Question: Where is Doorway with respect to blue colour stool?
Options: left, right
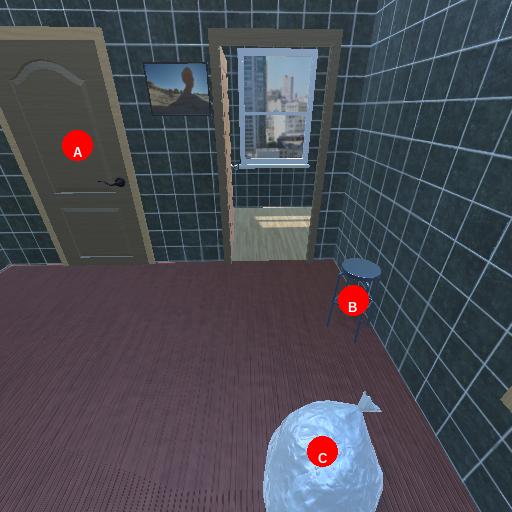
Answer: left